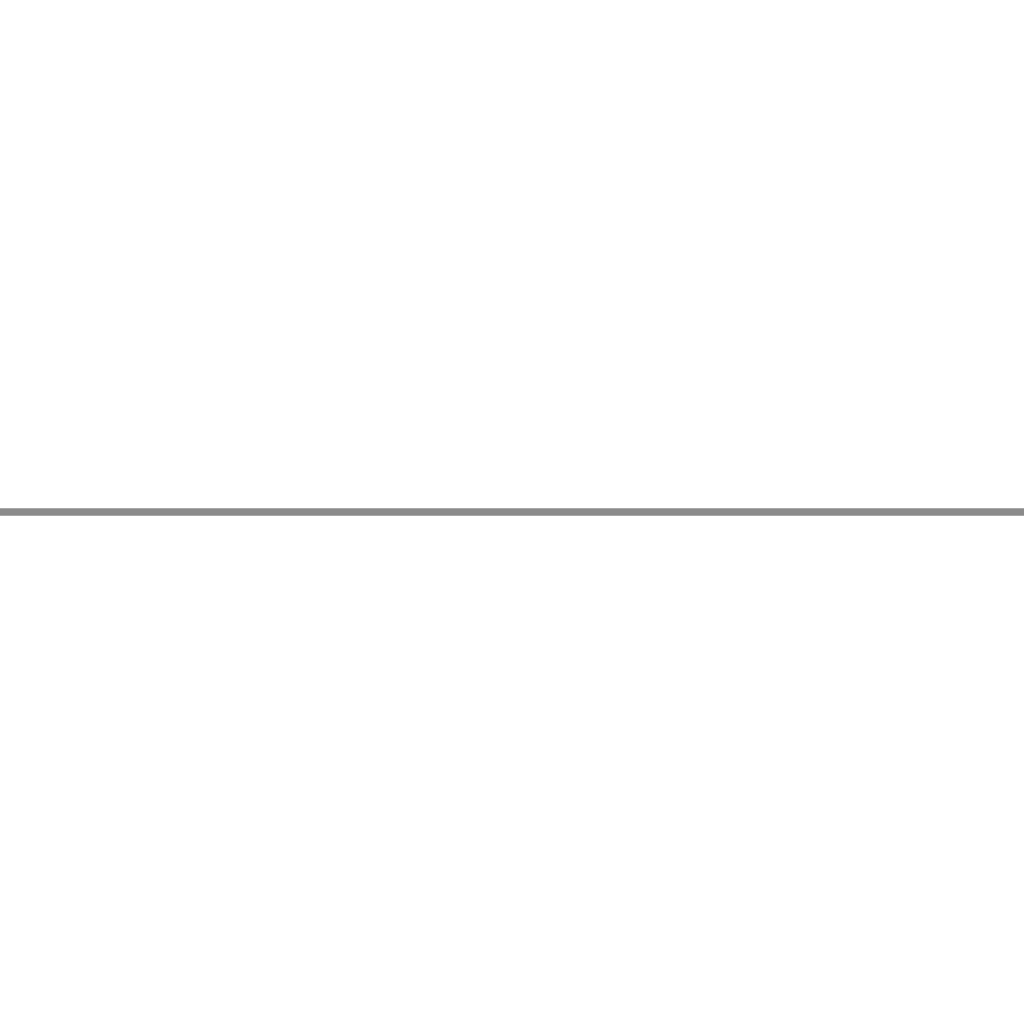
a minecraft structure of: Minnesota Vikings Logo